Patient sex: M
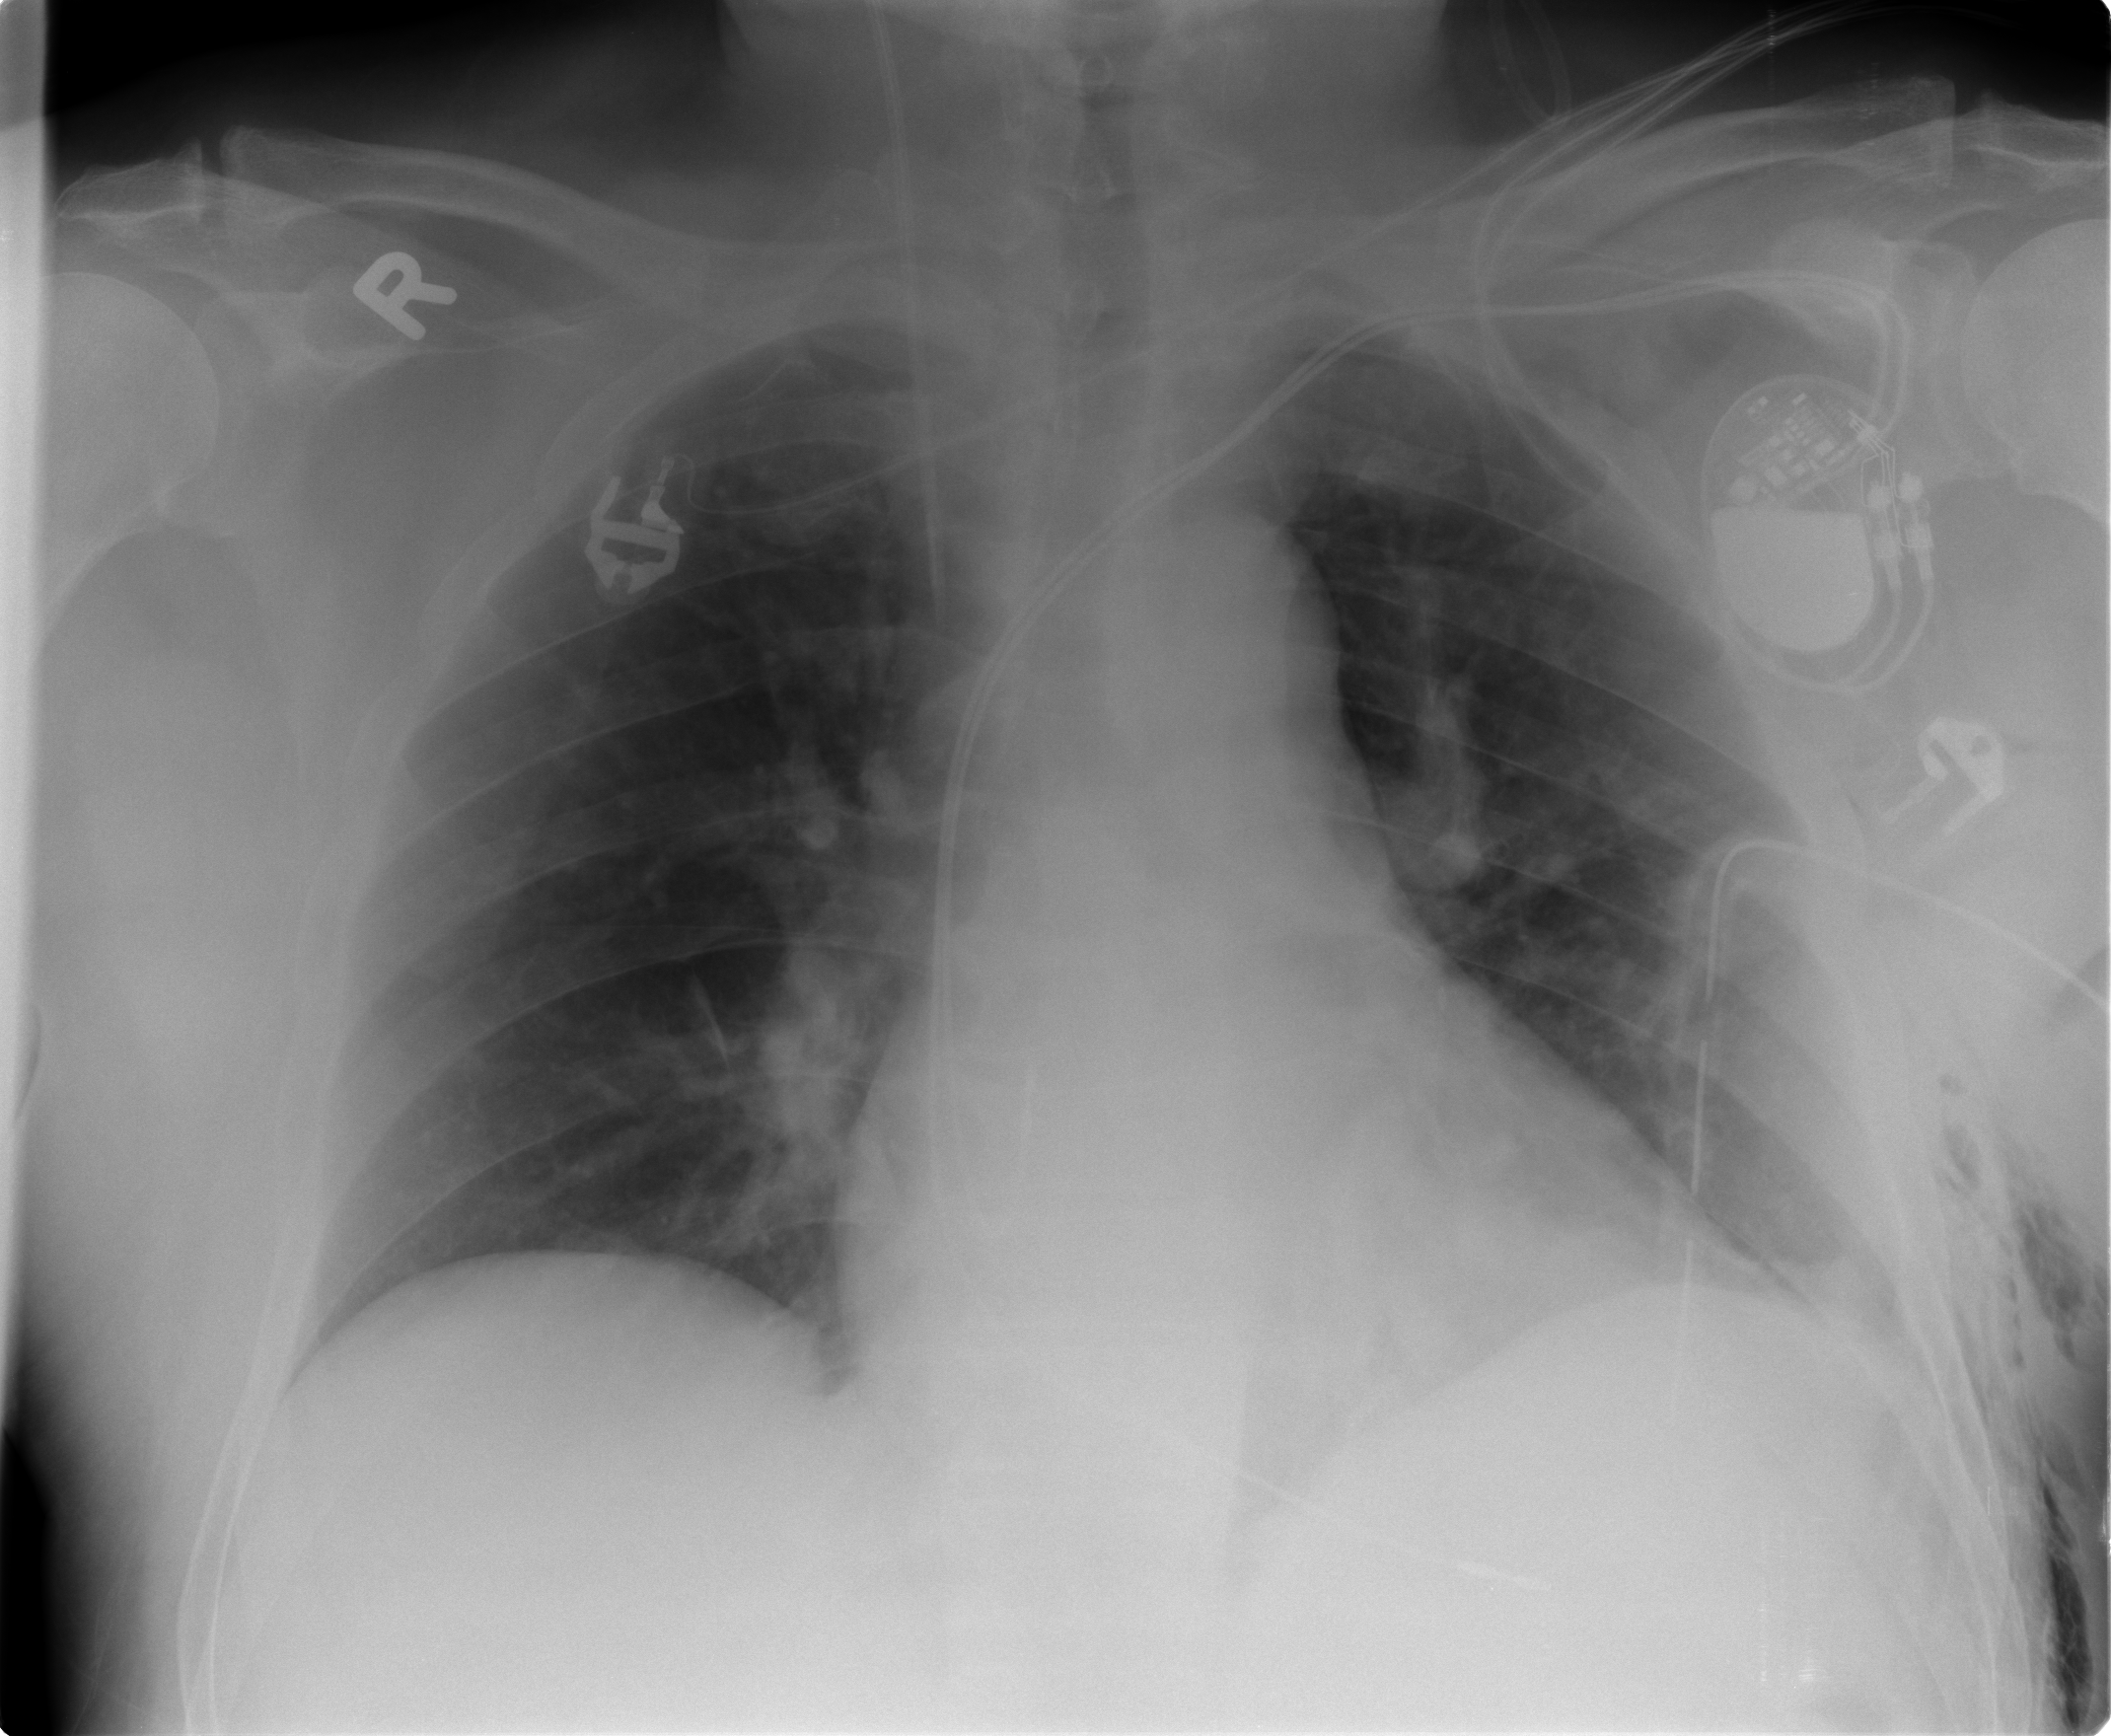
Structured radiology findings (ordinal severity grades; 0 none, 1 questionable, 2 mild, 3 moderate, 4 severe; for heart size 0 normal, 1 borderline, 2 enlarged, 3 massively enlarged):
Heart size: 0
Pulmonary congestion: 0
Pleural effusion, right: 0
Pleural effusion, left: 2
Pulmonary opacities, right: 0
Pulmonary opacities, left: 0
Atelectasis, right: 0
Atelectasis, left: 2